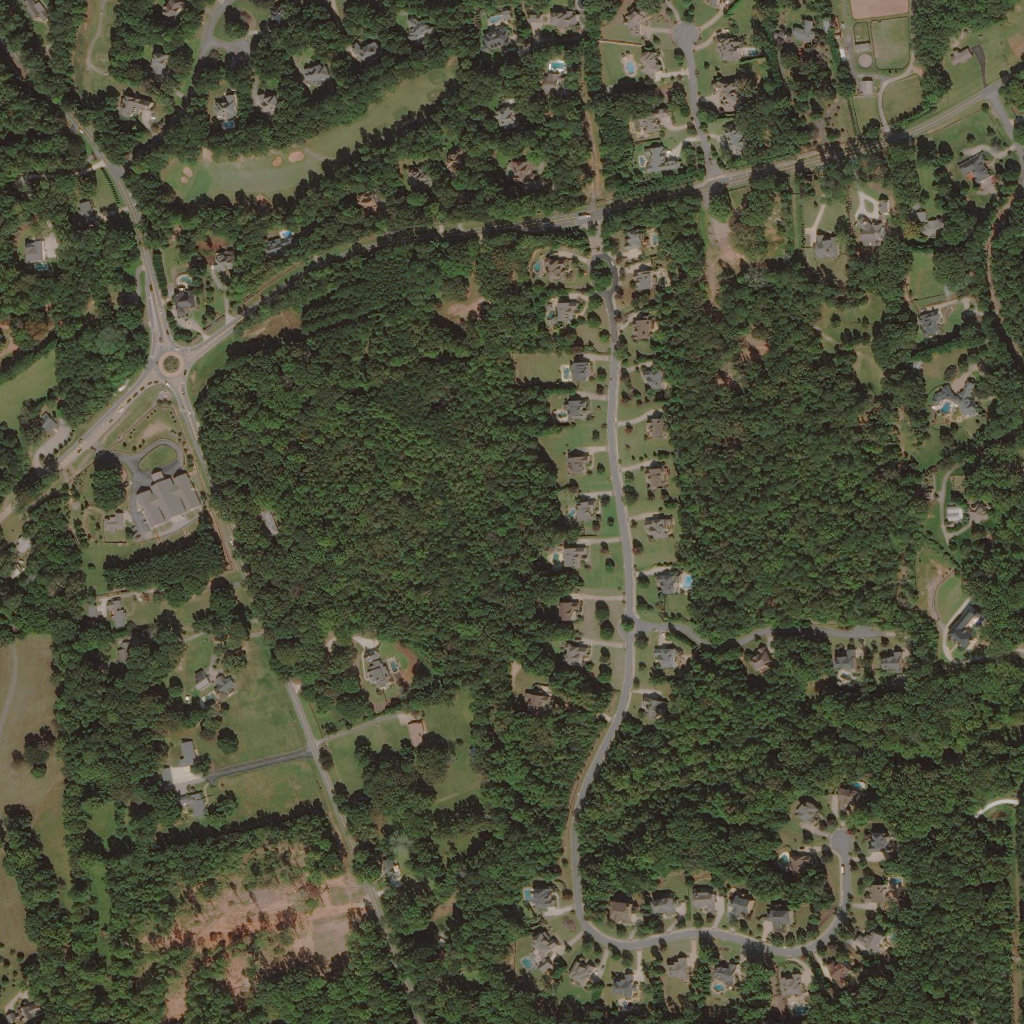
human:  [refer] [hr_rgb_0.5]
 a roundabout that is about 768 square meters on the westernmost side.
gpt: <box>[[14, 33, 18, 37, 0]]</box>